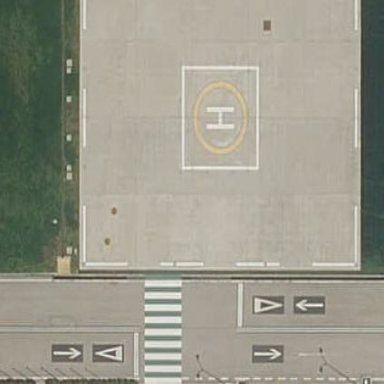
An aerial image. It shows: Image of helipad at airport.